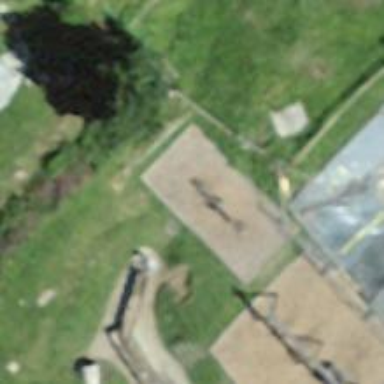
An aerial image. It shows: Playground featuring seesaw.